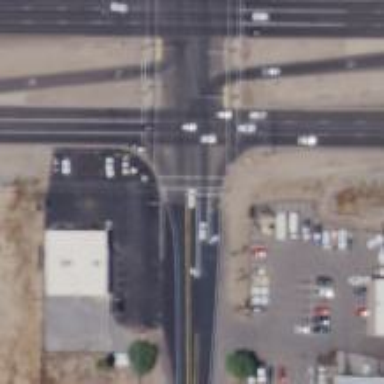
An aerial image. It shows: Solid stop line on the road.